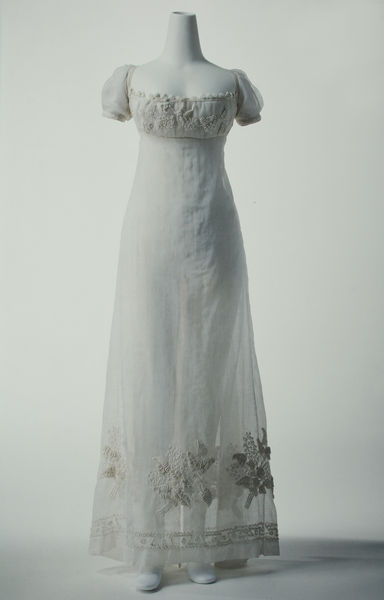
Titel: Kleid
Standort: Kyoto (Japan)
Institution: Kyoto Costume Institute
Schlagwörter: blätter, schatten, weiß, ausschnitt, blume, blumen, brust, busen, elegant, frau, hell, holz, kleid, schwarz, zeichnung, blüten, dame, mode, muster, ornament, jung, lang, leinen, rahmen, silber, spitze, ärmel, bild, hals, portrait, porträt, schlank, boden, bestickt, figur, gold, kostüm, stickerei, stoff, nachthemd, saum, blatt, pflanzen, borte, dekollete, dekollte, puffärmel, seide, zart, stilleben, beine, taille, füße, bilder, modell, schuhe, tüll, bordüre, schmal, floral, ornamente, verzierung, robe, glatt, plastik, rüsche, rüschen, model, transparent, zierlich, foto, eng, blumenmuster, schlicht, flora, portraits, puppe, sommerkleid, kurz, ornamental, holzbrett, biedermeier, bustier, hüfte, schatte, durchsichtig, schnurr, tageskleid, leicht, hochzeit, stickerein, gestickt, weich, empire, textil, verzeirung, baumwolle, verzierungen, pluderärmel, ballkleid, trompe l'eil, bodenlang, durchscheinend, luftig, weißes kleid, brautkleid, kurzärmlig, puff, damenkleid, halbarm, chiffon, bördüre, ung, kurtz ärmel, blumenstickerei unten, pippe, frau4